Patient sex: M
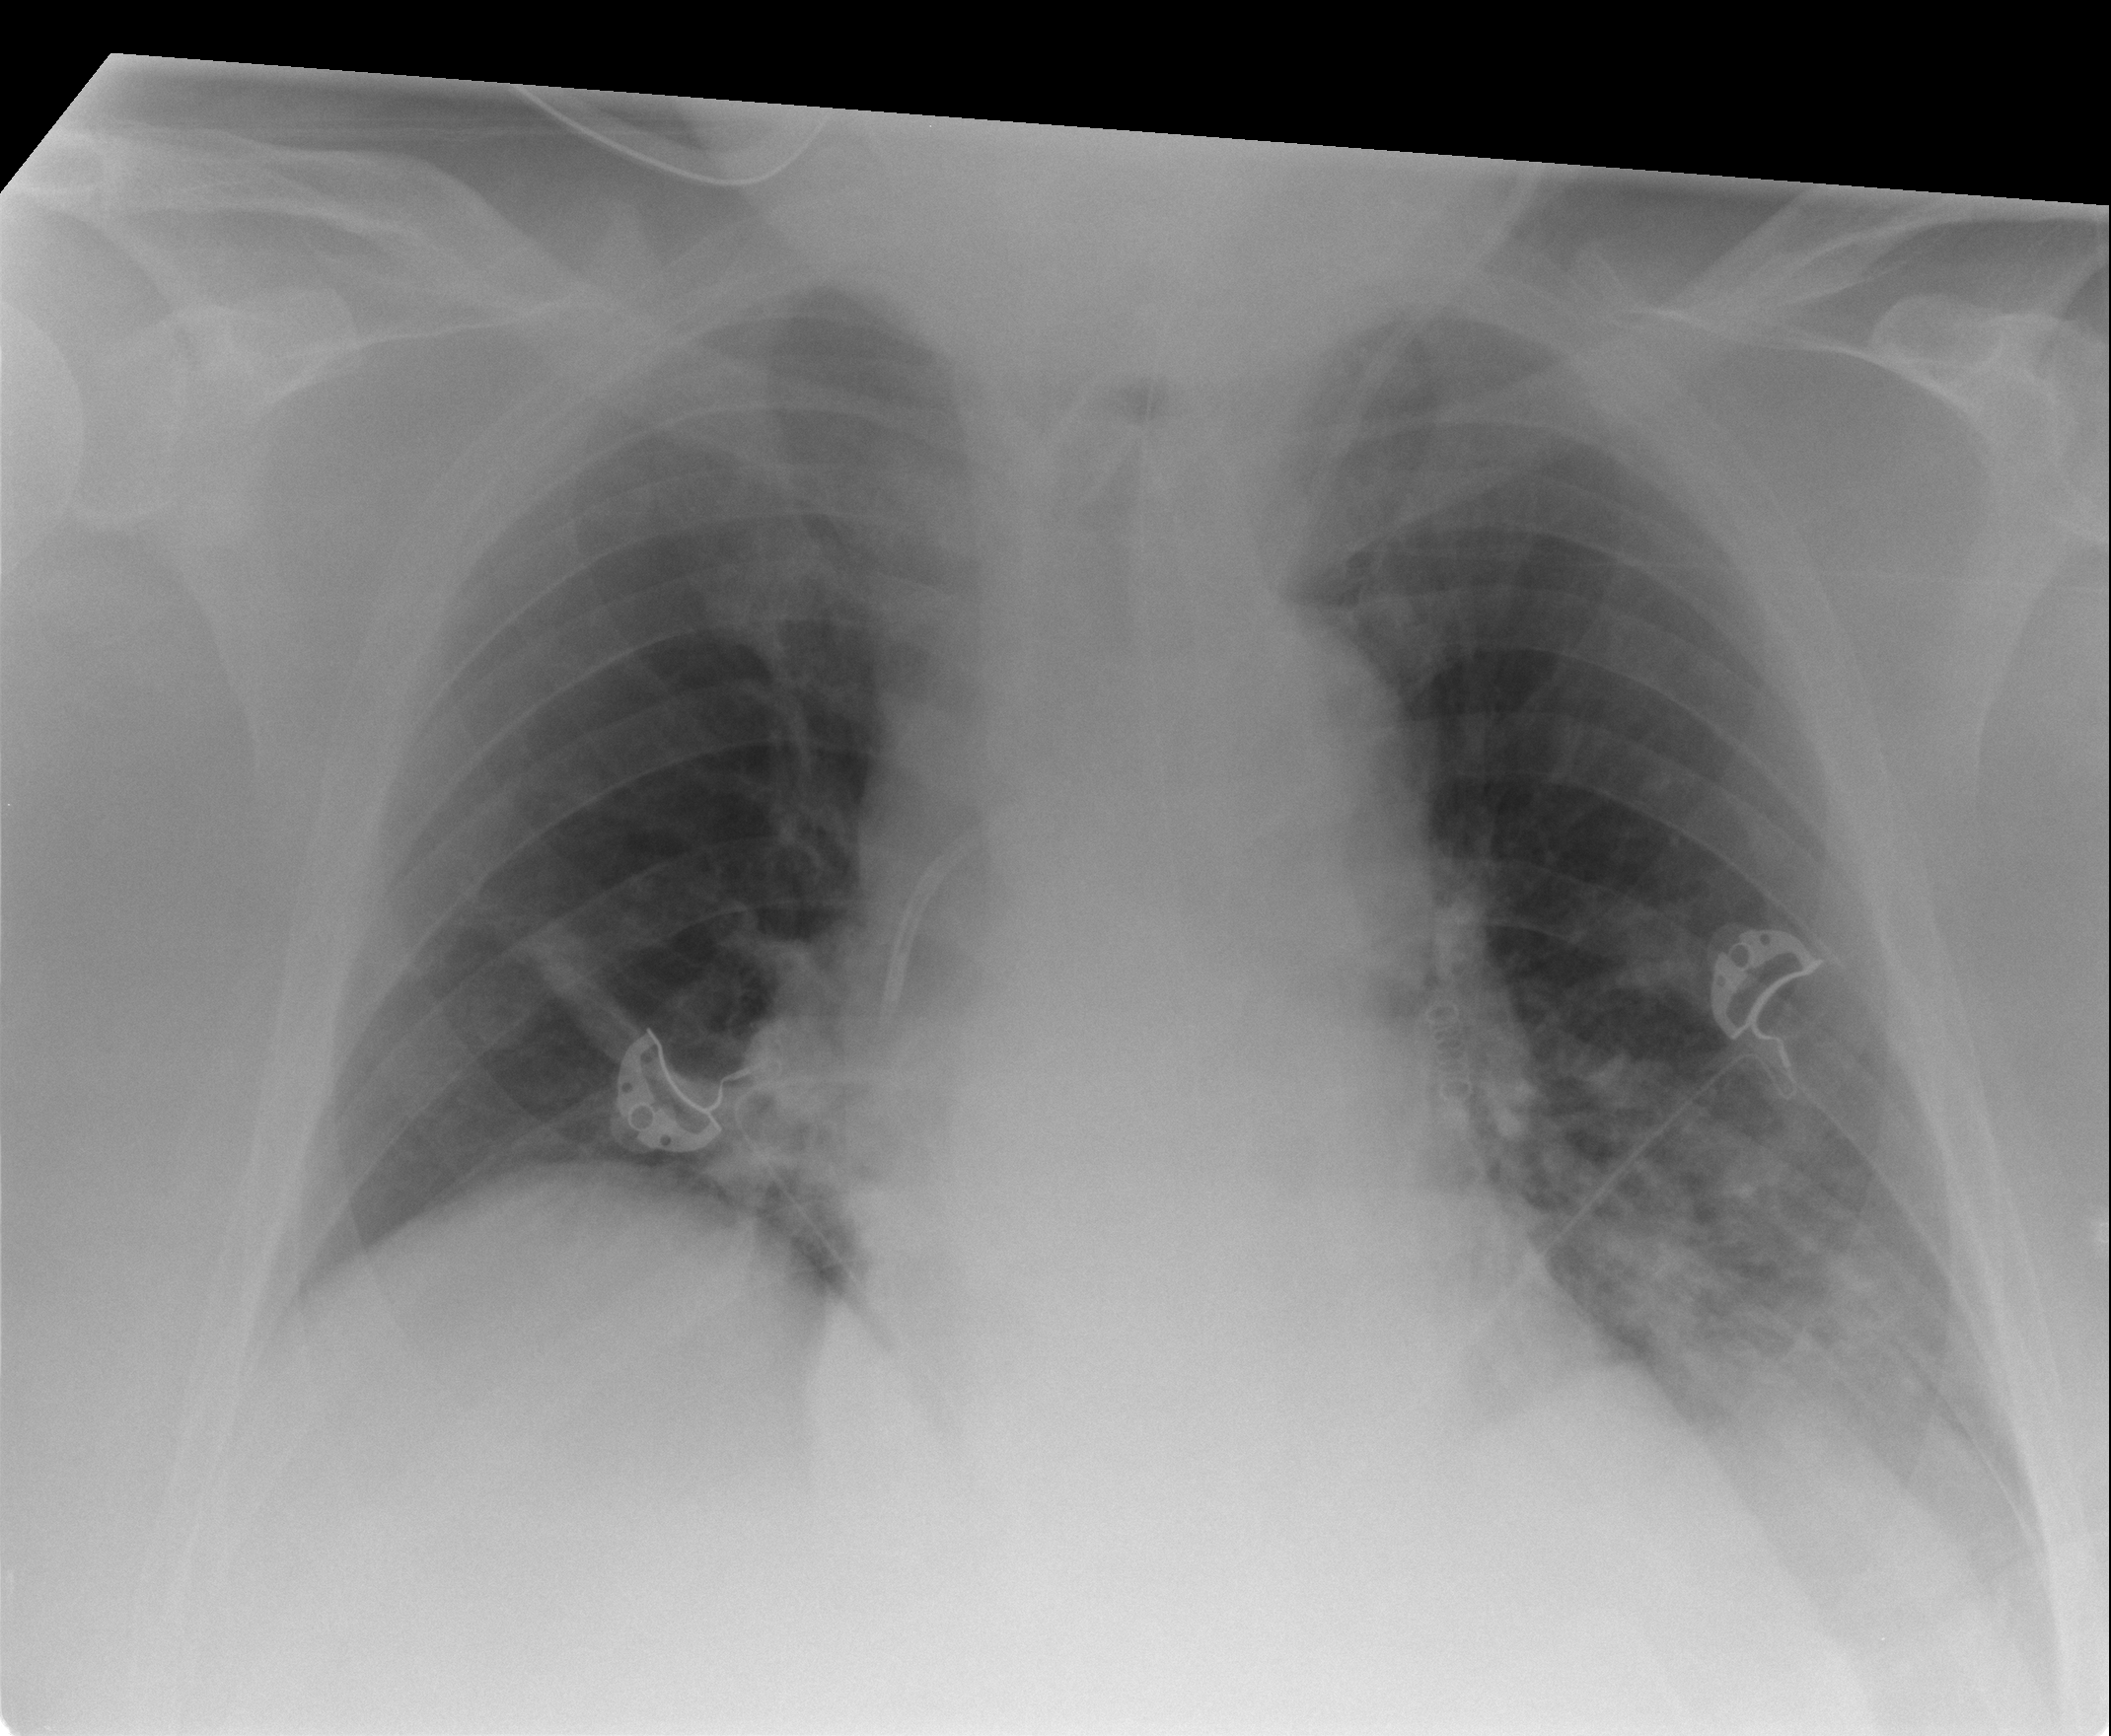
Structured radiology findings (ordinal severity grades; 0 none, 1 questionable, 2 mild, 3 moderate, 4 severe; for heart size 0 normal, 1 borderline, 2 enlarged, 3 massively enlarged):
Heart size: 2
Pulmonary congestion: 0
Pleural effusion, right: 2
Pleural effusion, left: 0
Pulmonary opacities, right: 0
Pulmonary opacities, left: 2
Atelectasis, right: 0
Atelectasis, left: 0